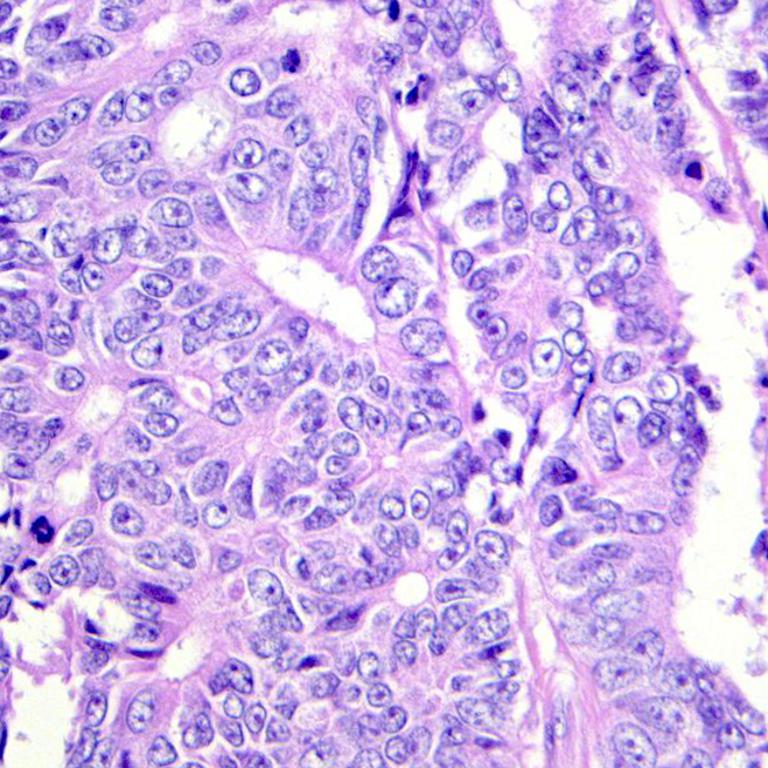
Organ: colon
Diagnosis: adenocarcinomas